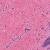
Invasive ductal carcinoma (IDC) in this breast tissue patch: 0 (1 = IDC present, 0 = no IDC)